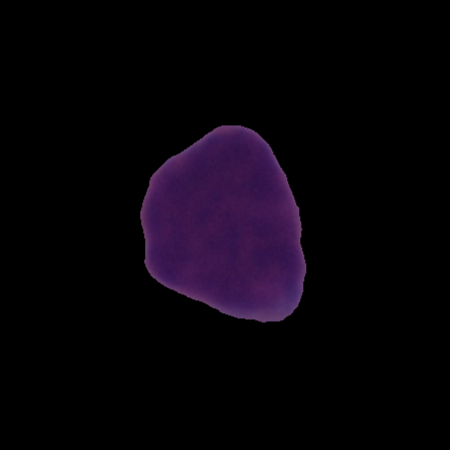
Label: cancer